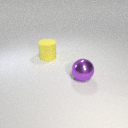
large purple metal sphere to the right of large yellow rubber cylinder